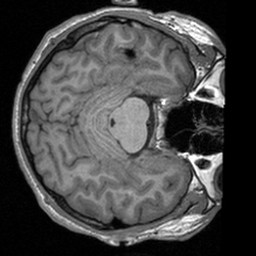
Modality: T1w
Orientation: axial
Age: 19
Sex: male
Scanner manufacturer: siemens
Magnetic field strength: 3 T
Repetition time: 1.9 s
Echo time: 0.00226 s